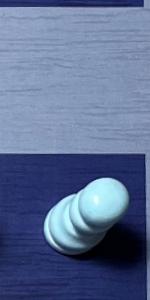
Label: Pawn_White